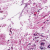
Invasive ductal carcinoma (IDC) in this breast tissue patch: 0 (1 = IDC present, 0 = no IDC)